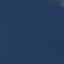
Label: SeaLake